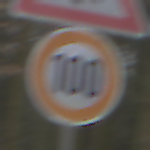
Verkehrszeichen: Geschwindigkeit100
Zusatzzeichen oben: AmphibienwanderungLinks
Umgebung: Outdoor, Nature
Tageszeit: Midday
Wetter: Overcast
Licht: Natural
Jahreszeit: NotSpecified
Kontrast: LowContrast